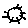
Label: sun